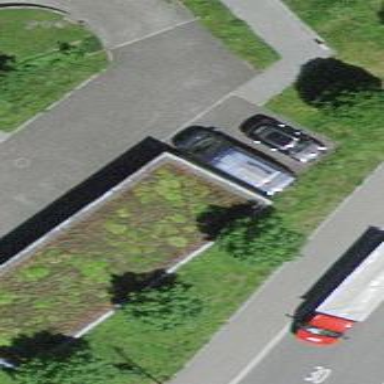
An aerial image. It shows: Garage building.